An envelope spectrum derived from a bearing vibration measurement is shown; the reference markers locate BPFO, BPFI, BSF and FTF for this bearing geometry and shaft speed. Based on the visible evidence, which condition applies: normal, inner_race, outer_race, ball?
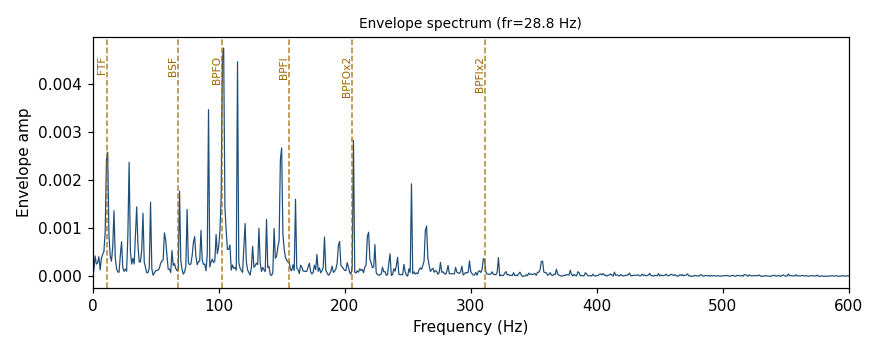
Answer: outer_race